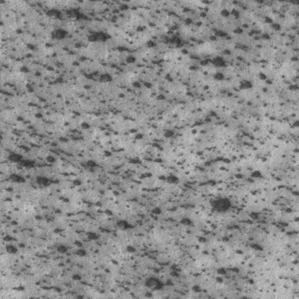
Label: frost